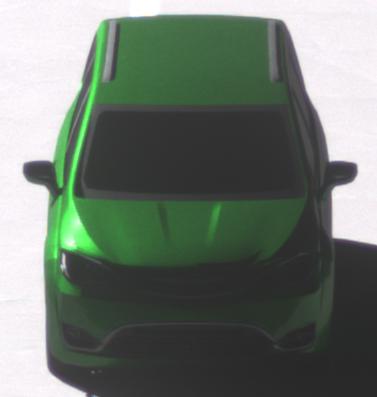
Make: Chrysler
Model: Pacifica
Detailed model: -
Model produced from: 2016
Model produced until: 2020
Doors: 5
Color: green
Road condition: dry road
Daytime: morning or afternoon
Contrast: high contrast